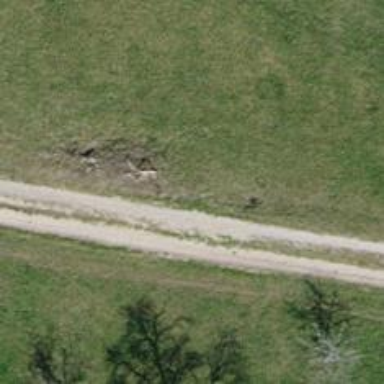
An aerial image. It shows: Agricultural track with grade2 tracktype.